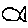
Label: fish